高二 · 解析几何
9.已知函数 $f(x)=\sin \left(\omega x-\frac{\pi}{3}\right)(\omega>0)$ 的最小正周期为 $\pi$.

(1)求 $\omega$ 的值;

(2)用 “五点法” 作出函数 $f(x)$ 在一个周期内的图像.
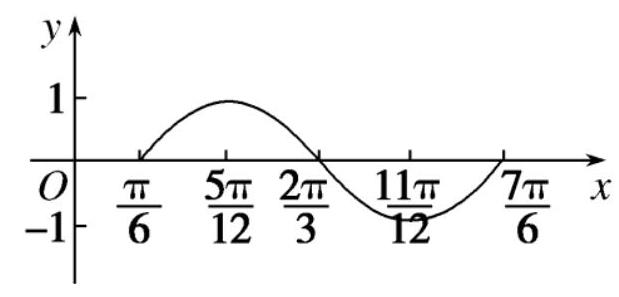
答案: （1）2（2）
解析: (1) $\omega=\frac{2 \pi}{T}=\frac{2 \pi}{\pi}=2$.

(2)由(1)可知 $f(x)=\sin \left(2 x-\frac{\pi}{3}\right)$.列表:

| $2 x-\frac{\pi}{3}$ | 0    | $\frac{\pi}{2}$ | $\pi$ | $\frac{3 \pi}{2}$ | $2 \pi$ |
| :------------------ | :--- | :-------------- | :---- | :---------------- | :------ |

作图(如图所示).

| $x$                                   | $\frac{\pi}{6}$ | $\frac{5 \pi}{12}$ | $\frac{2 \pi}{3}$ | $\frac{11 \pi}{12}$ | $\frac{7 \pi}{6}$ |
| :------------------------------------ | :-------------- | :----------------- | :---------------- | :------------------ | :---------------- |
| $\sin \left(2 x-\frac{\pi}{3}\right)$ | 0               | 1                  | 0                 | -1                  | 0                 |